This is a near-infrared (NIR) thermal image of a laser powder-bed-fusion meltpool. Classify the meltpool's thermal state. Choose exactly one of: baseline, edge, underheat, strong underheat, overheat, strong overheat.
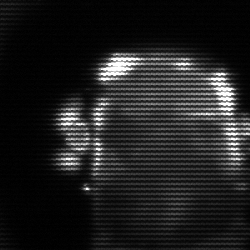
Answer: baseline